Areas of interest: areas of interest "Tennis Court"
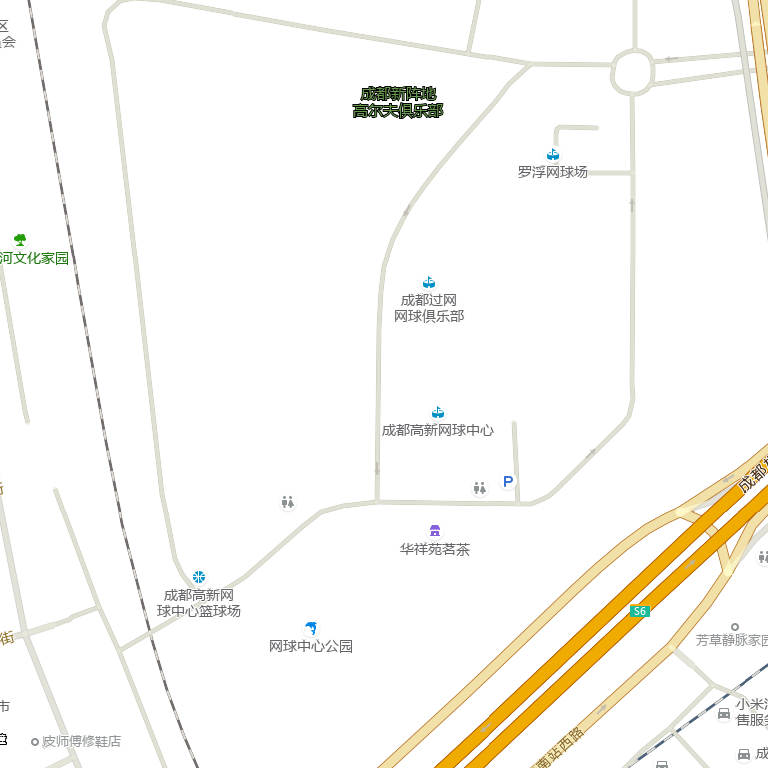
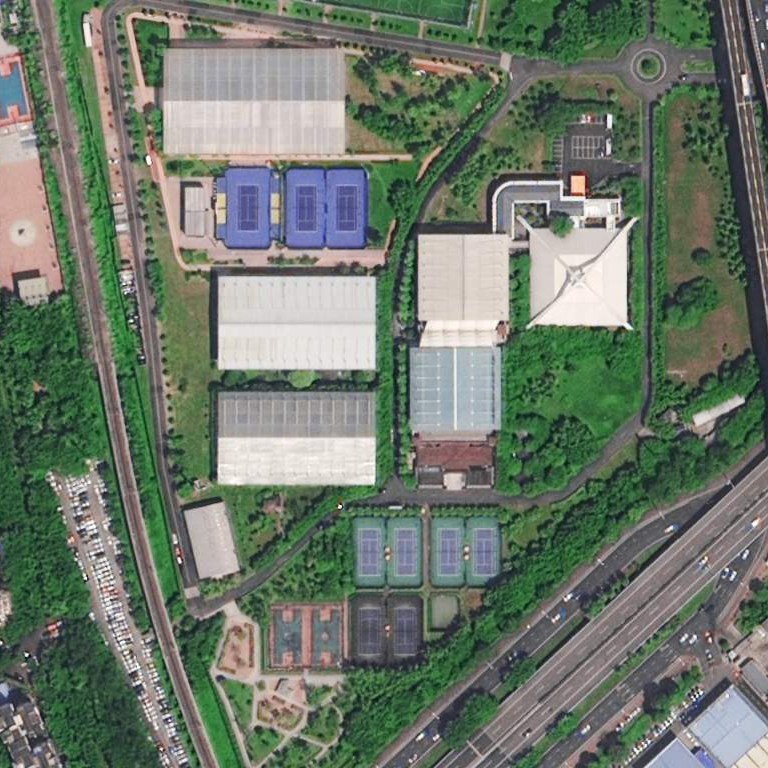